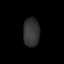
Tissue: lung
Cell type: Epithelial cells
Senescence score: 0.2363
Nuclear area (px): 457
Mean DAPI intensity: 51.884